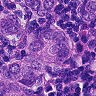
Metastatic tissue present: yes